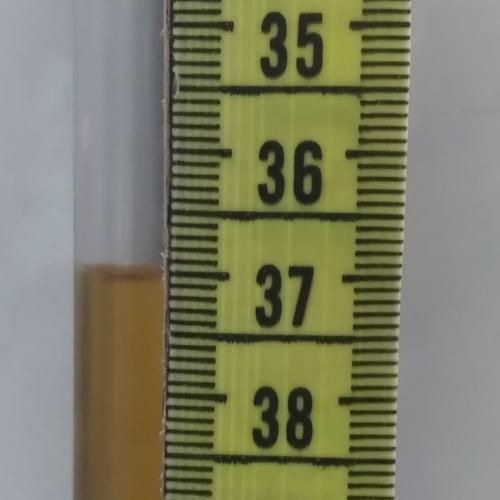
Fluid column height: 37.0 cm